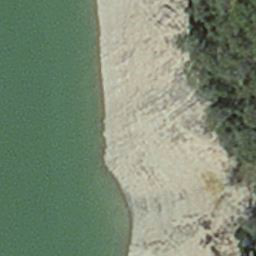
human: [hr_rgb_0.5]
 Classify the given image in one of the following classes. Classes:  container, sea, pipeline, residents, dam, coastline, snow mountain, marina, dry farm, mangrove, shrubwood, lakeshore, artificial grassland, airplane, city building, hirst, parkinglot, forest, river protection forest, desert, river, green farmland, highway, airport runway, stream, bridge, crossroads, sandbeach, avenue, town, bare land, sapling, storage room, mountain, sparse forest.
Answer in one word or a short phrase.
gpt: hirst